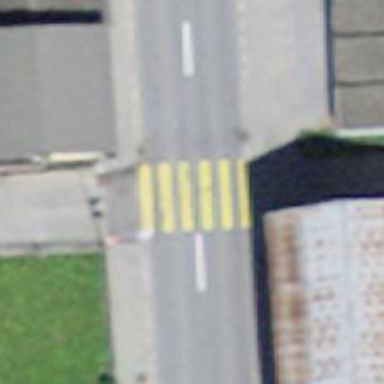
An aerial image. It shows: Uncontrolled zebra crossing on the road.